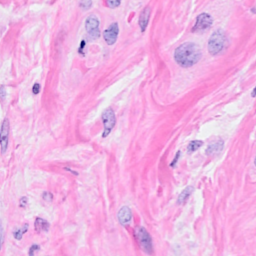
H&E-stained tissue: Breast